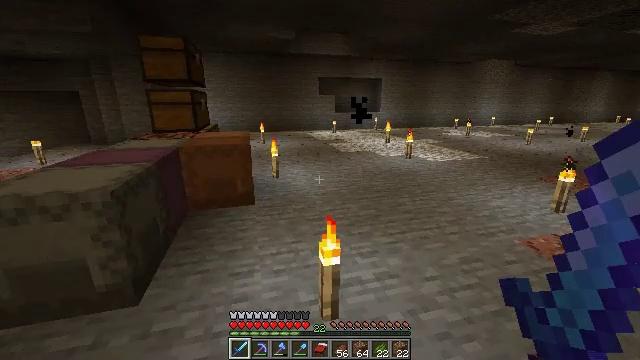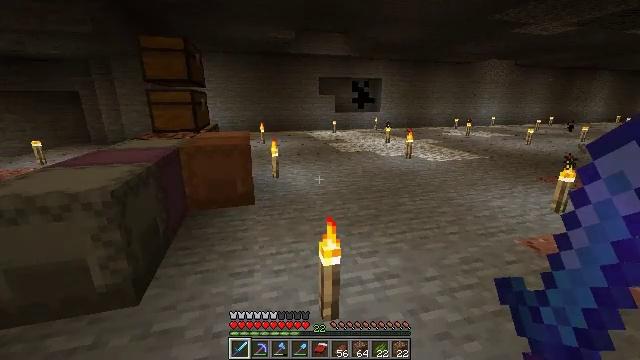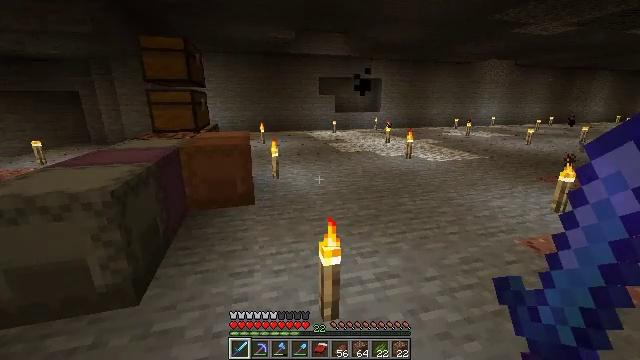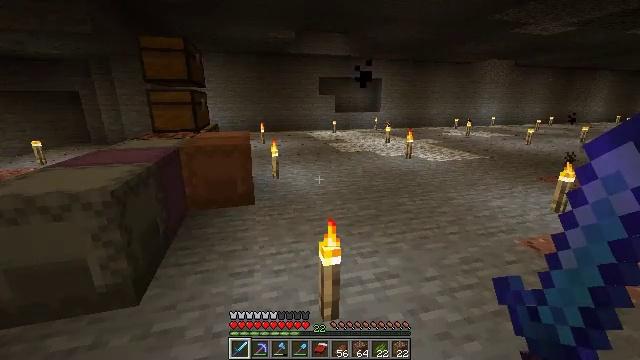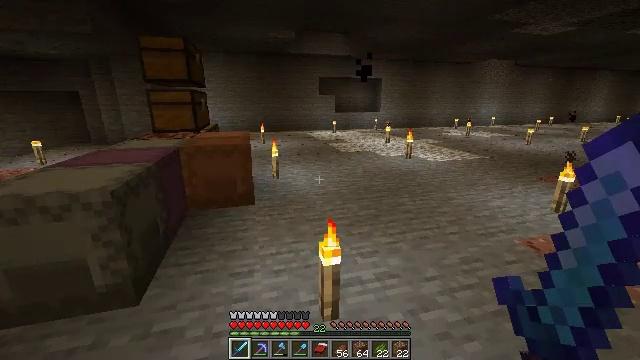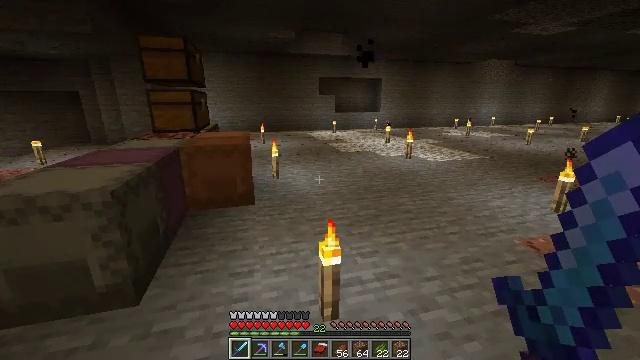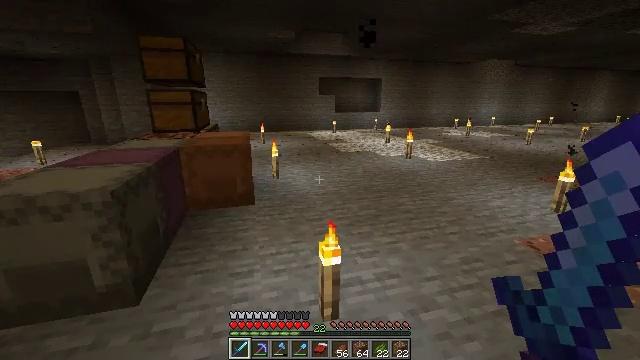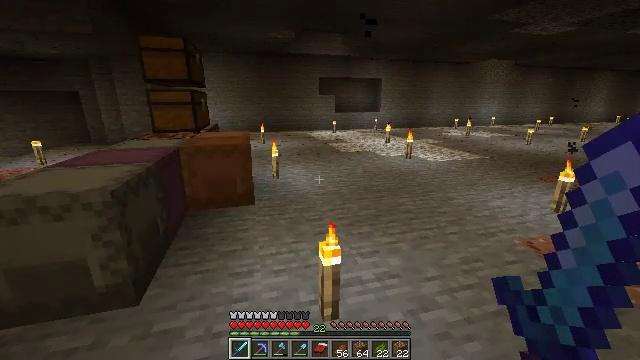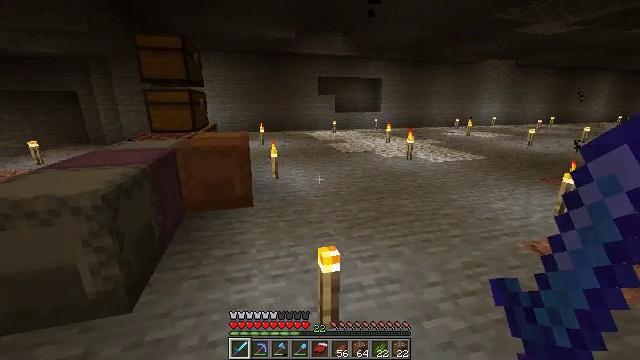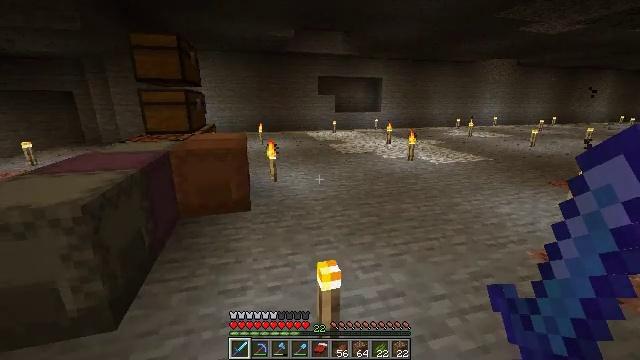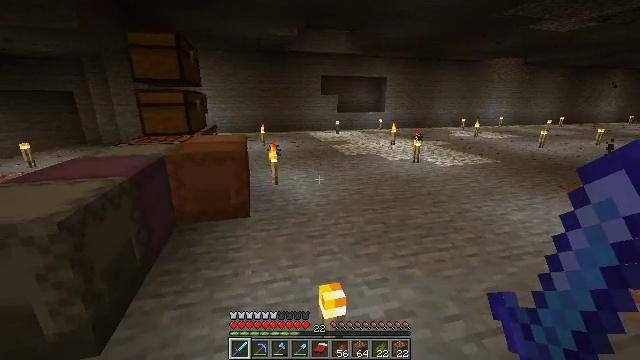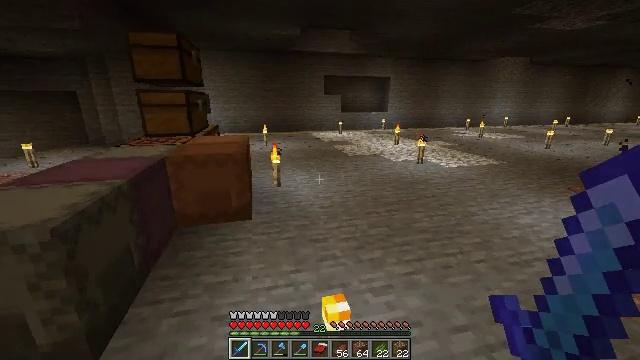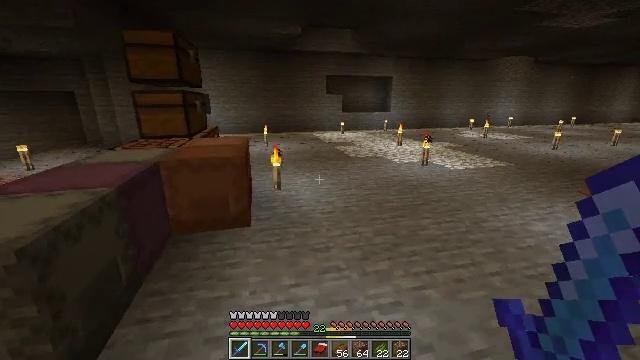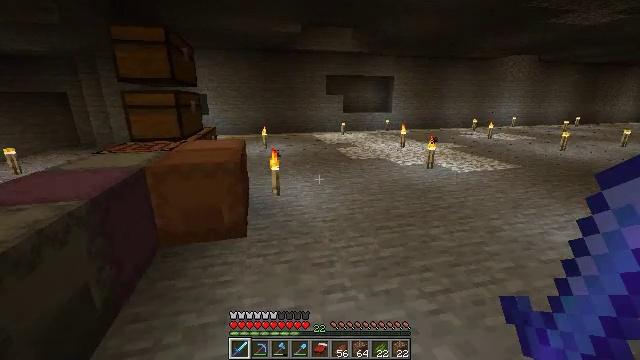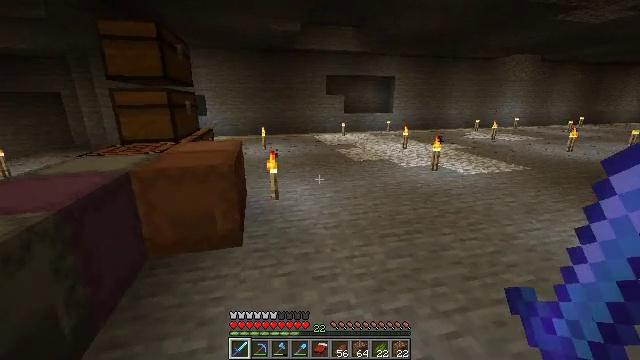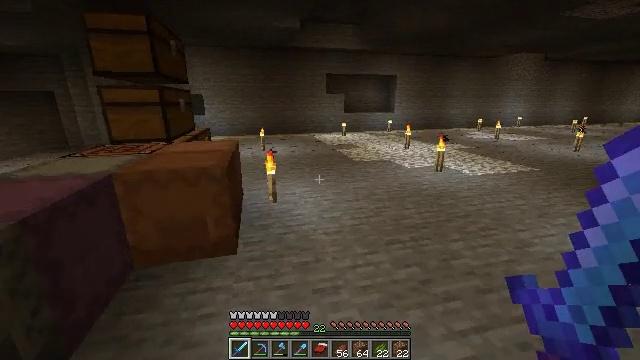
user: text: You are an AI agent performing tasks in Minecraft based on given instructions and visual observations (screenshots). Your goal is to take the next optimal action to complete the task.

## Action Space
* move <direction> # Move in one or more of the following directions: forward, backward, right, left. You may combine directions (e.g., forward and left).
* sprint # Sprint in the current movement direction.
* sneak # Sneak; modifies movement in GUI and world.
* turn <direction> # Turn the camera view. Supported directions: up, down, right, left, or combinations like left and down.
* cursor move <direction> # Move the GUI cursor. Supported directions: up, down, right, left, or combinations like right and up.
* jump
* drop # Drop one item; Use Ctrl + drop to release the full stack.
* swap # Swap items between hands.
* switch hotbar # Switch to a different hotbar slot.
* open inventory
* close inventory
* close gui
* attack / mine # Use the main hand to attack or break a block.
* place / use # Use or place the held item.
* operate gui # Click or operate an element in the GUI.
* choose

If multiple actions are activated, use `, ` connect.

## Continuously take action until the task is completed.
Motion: motion action
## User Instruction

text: Combat the slime.
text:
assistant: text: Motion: no_op
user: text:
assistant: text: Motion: no_op
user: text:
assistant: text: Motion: no_op
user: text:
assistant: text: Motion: no_op
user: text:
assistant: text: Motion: no_op
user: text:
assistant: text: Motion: no_op
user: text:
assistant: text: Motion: no_op
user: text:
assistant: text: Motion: move forward
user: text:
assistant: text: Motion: move forward
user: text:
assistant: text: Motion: move forward
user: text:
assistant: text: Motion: move forward
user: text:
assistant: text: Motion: move forward
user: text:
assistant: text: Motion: move forward
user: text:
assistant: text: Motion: move forward
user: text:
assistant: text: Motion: move forward
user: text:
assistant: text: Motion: move forward
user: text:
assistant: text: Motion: turn right
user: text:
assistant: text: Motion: turn right
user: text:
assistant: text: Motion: turn right
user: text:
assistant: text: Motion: no_op
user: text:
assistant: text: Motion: no_op
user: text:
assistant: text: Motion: no_op
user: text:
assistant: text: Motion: no_op
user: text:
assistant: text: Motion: no_op
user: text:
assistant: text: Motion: no_op
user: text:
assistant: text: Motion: no_op
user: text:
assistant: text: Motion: no_op
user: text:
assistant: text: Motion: no_op
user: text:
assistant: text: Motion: turn left
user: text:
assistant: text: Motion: turn left